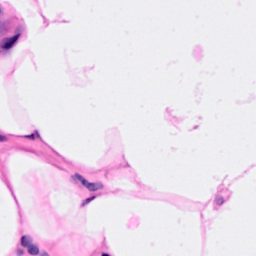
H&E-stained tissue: Breast